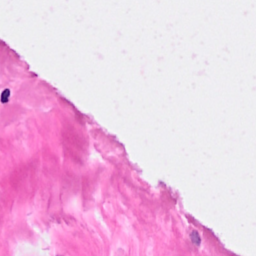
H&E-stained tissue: Breast